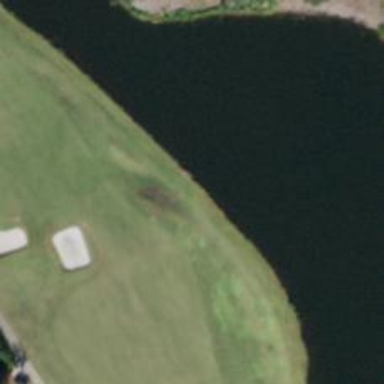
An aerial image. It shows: View of golf hole.